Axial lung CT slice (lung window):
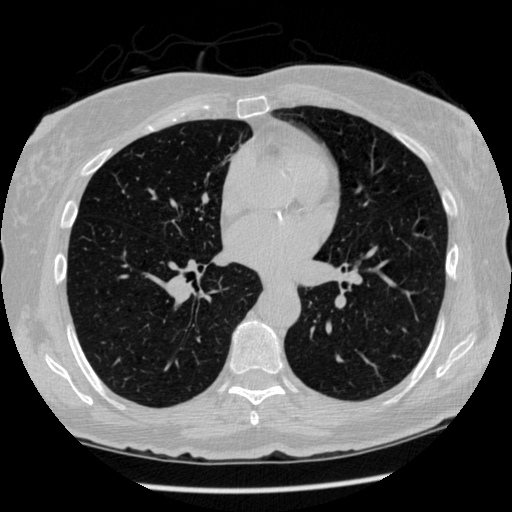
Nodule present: no